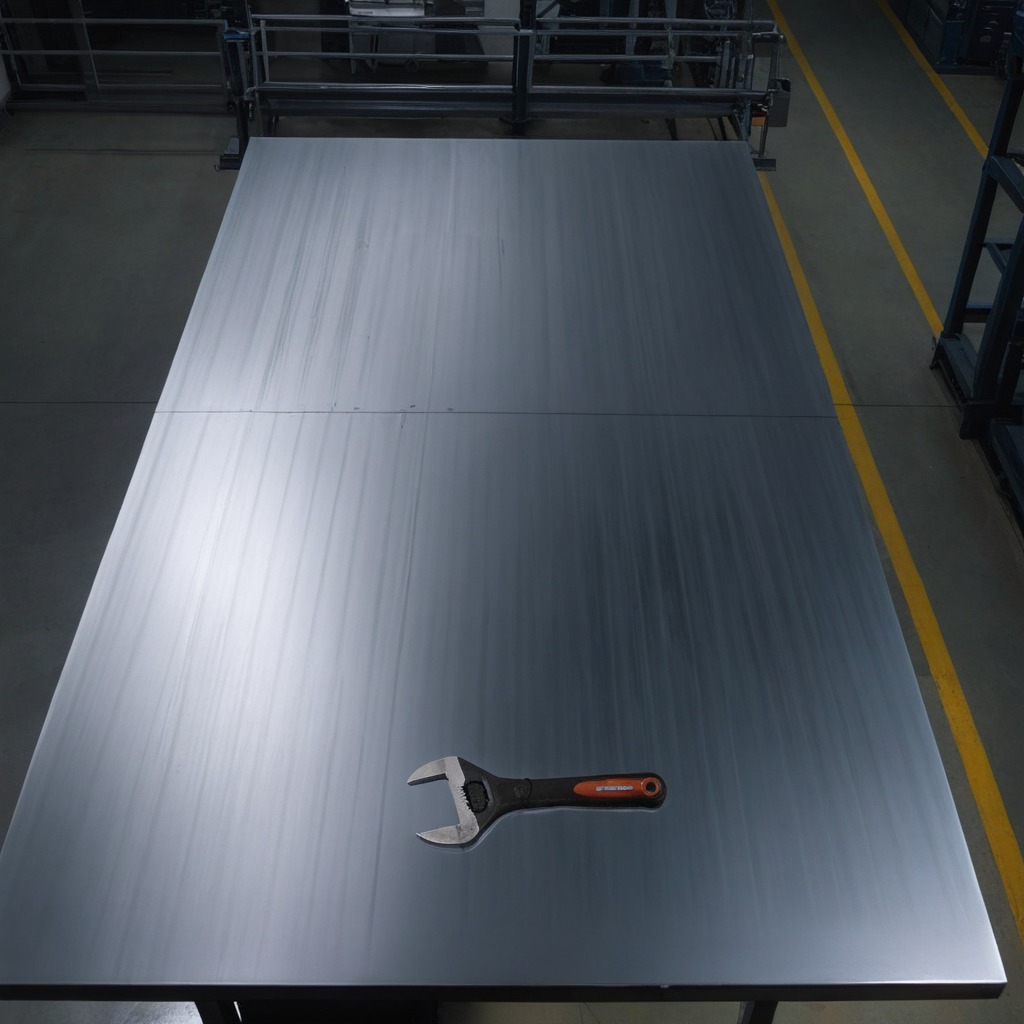
An wrench is lying on a clean empty table in a basement in the evening.